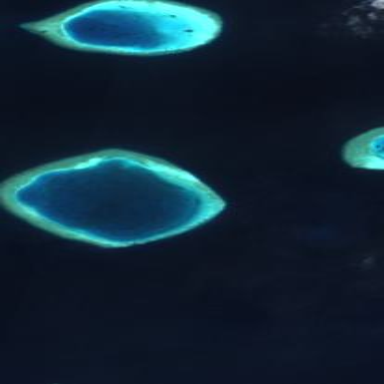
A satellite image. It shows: Coral reef in its natural habitat.